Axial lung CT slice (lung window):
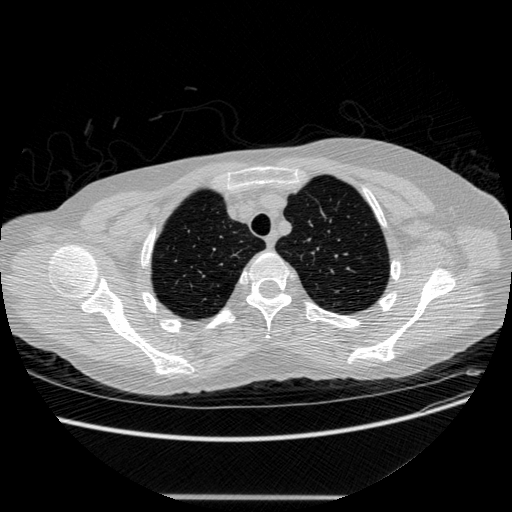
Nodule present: no